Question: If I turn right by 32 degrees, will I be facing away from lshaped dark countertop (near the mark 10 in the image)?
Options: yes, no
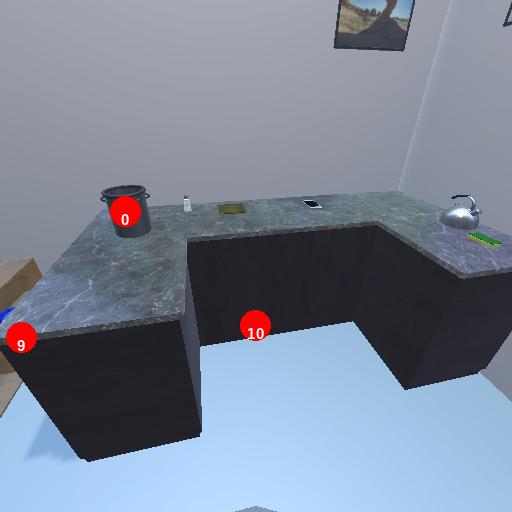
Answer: yes